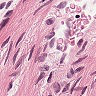
Metastatic tissue present: no